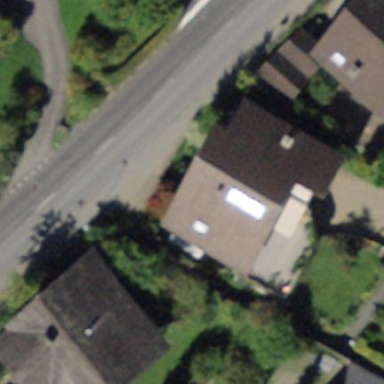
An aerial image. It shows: Residential building.